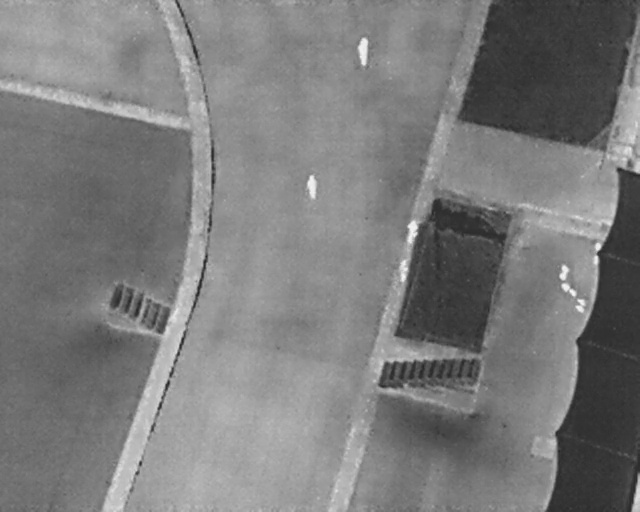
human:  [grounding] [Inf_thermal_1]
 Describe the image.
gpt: In the satellite image, there is  <ref>1 large person </ref> <box>[[54, 8, 59, 11, 2]]</box> located at top,  <ref>1 large person </ref> <box>[[46, 35, 50, 37, 175]]</box> located at center,  <ref>2 medium person </ref> <box>[[62, 44, 66, 46, 5], [61, 51, 65, 53, 2]]</box> located at center.